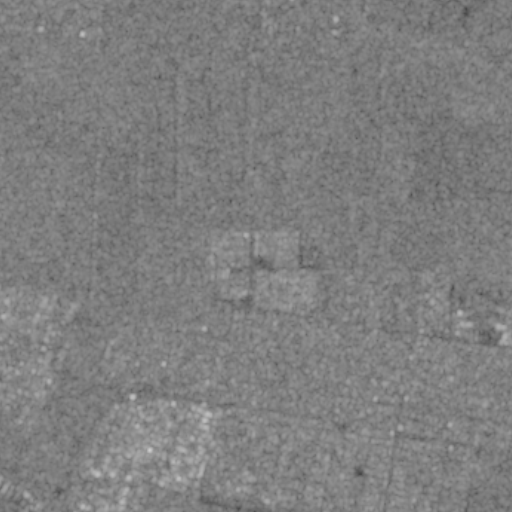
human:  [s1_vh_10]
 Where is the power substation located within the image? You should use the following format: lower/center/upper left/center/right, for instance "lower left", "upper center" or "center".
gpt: The power substation is located in the center right of the image.
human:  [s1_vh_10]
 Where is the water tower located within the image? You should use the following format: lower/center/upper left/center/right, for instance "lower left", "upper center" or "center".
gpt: The water tower is located in the center right of the image.
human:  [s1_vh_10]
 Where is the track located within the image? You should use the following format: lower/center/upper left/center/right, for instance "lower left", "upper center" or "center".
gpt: There is no track in the image.

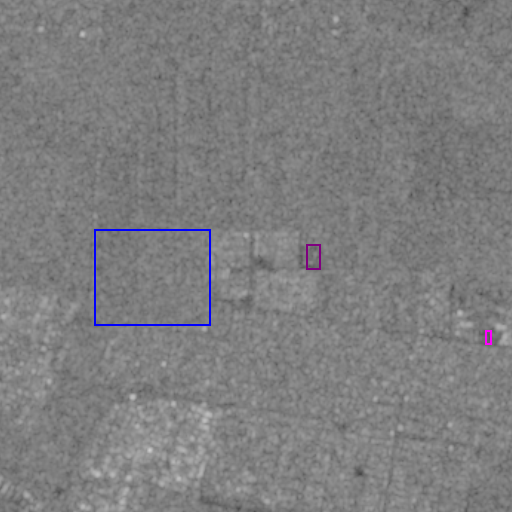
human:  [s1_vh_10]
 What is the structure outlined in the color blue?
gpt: The structure outlined in blue is a crop field.
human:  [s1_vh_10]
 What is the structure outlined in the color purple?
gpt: The structure outlined in purple is a park.
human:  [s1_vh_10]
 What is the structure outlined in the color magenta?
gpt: The structure outlined in magenta is a parking lot.
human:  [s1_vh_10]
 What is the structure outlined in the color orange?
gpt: There is no orange outline.